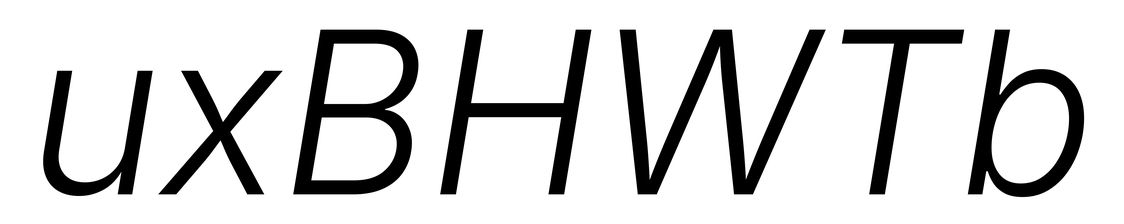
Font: Inter-Italic_Light_Italic